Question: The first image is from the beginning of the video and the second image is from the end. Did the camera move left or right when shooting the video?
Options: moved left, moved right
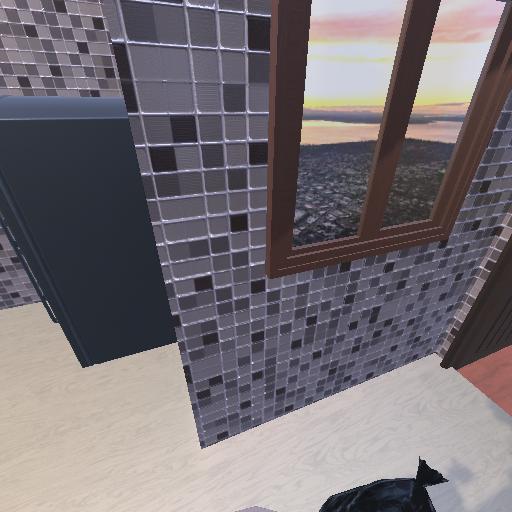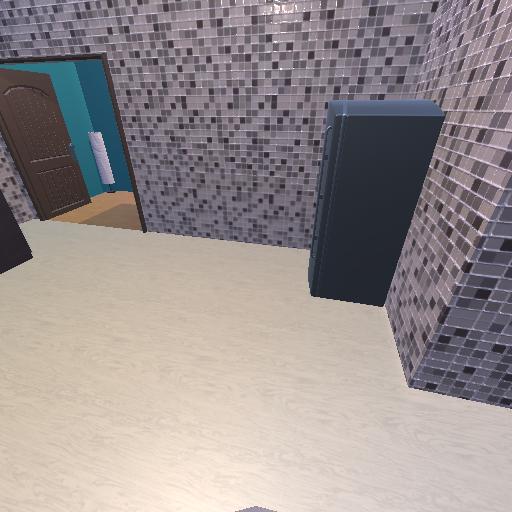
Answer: moved left